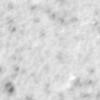
Label: no_change